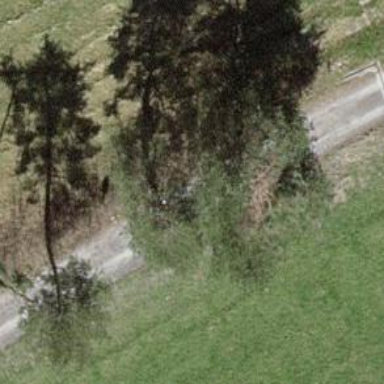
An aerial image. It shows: Single tag "natural: tree."